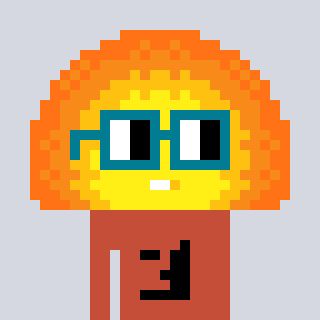
a pixel art character with square dark green glasses, a sunset-shaped head and a rust-colored body on a cool background